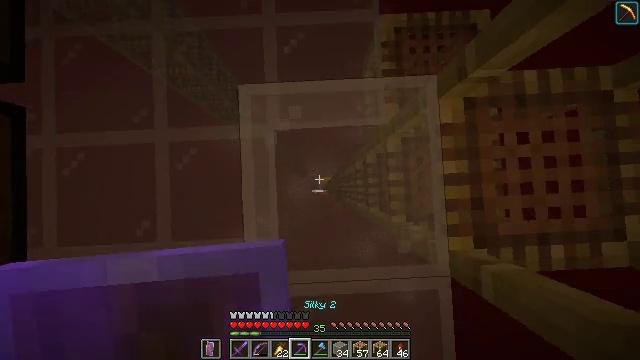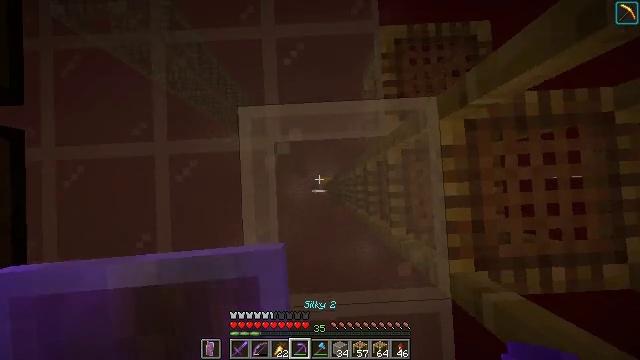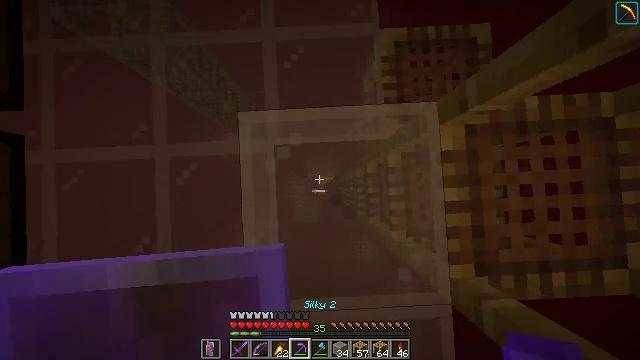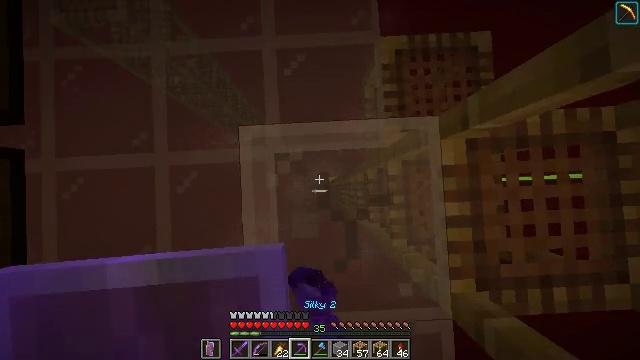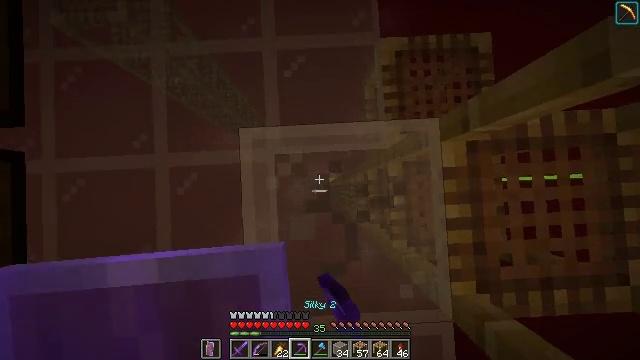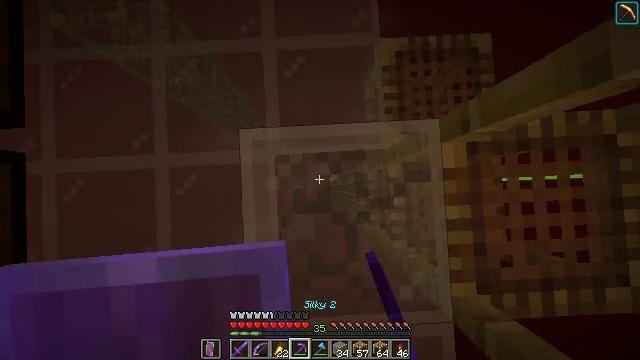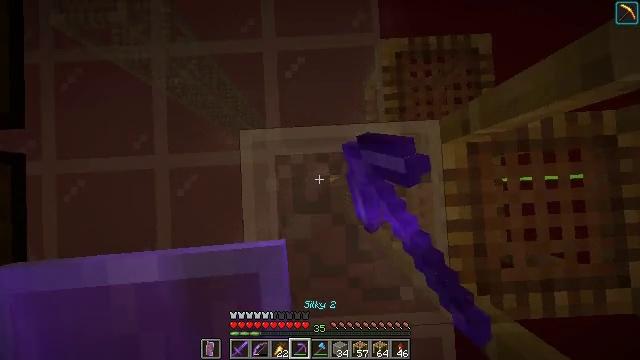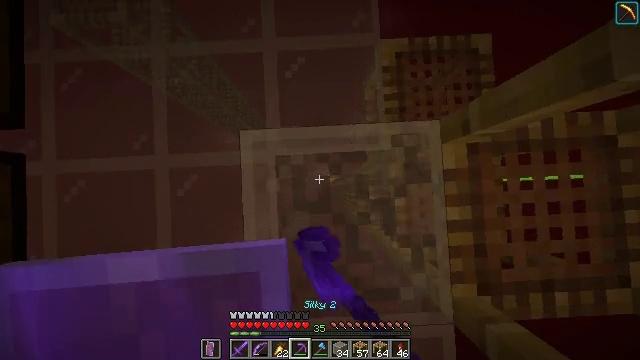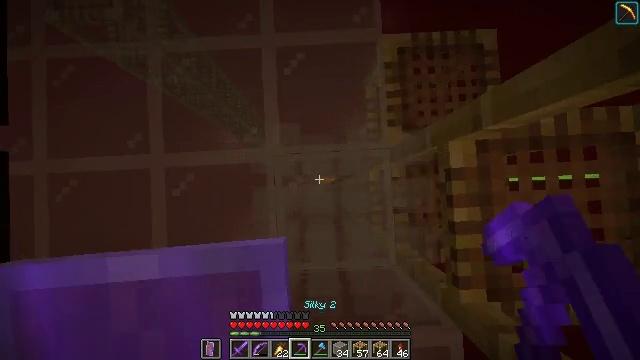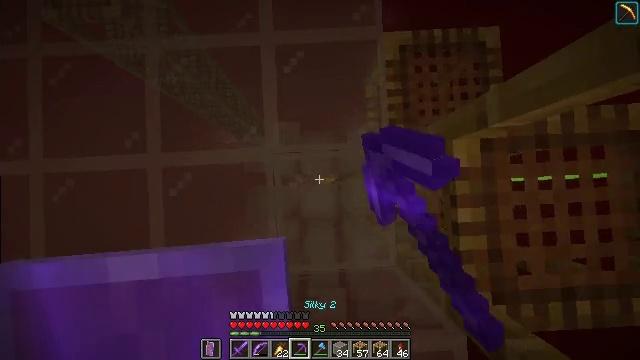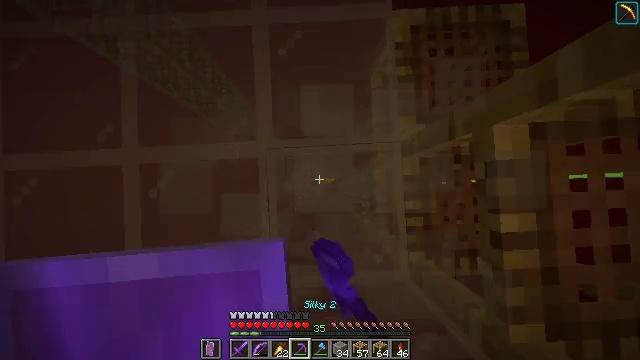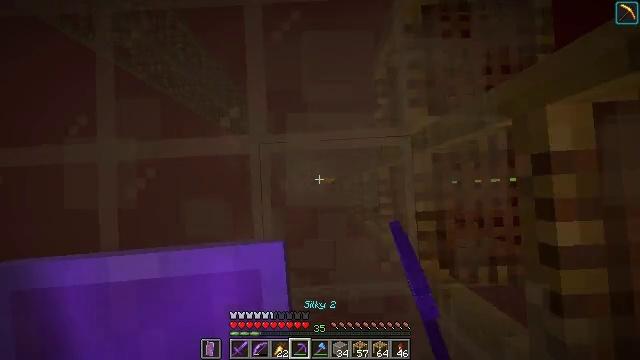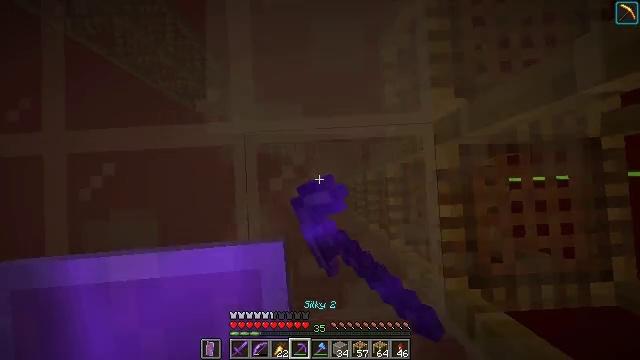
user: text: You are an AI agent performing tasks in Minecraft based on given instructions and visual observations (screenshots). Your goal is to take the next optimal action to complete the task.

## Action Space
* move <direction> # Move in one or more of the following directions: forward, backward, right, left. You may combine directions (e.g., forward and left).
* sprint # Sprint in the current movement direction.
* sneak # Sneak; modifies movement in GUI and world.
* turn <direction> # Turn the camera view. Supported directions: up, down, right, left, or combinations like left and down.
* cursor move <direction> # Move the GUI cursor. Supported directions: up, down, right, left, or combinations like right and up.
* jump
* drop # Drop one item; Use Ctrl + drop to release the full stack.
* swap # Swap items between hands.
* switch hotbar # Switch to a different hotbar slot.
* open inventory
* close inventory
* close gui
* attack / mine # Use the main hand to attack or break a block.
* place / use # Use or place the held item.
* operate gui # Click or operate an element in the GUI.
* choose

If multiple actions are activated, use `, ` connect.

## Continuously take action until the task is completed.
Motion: motion action
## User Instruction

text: Break the white stained glass block.
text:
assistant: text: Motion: move forward, sneak
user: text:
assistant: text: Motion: move forward, sneak, attack / mine
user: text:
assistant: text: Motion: sneak, attack / mine
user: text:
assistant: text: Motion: sneak, attack / mine
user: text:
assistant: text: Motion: sneak, attack / mine
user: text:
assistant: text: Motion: sneak, attack / mine
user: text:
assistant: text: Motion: sneak, attack / mine
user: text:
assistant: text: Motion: sneak, attack / mine
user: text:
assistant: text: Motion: sneak, attack / mine
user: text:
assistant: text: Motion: sneak, attack / mine
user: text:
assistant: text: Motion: sneak, attack / mine
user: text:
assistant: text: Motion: sneak, attack / mine
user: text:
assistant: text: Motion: sneak, attack / mine